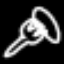
Label: fork